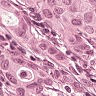
Metastatic tissue present: yes